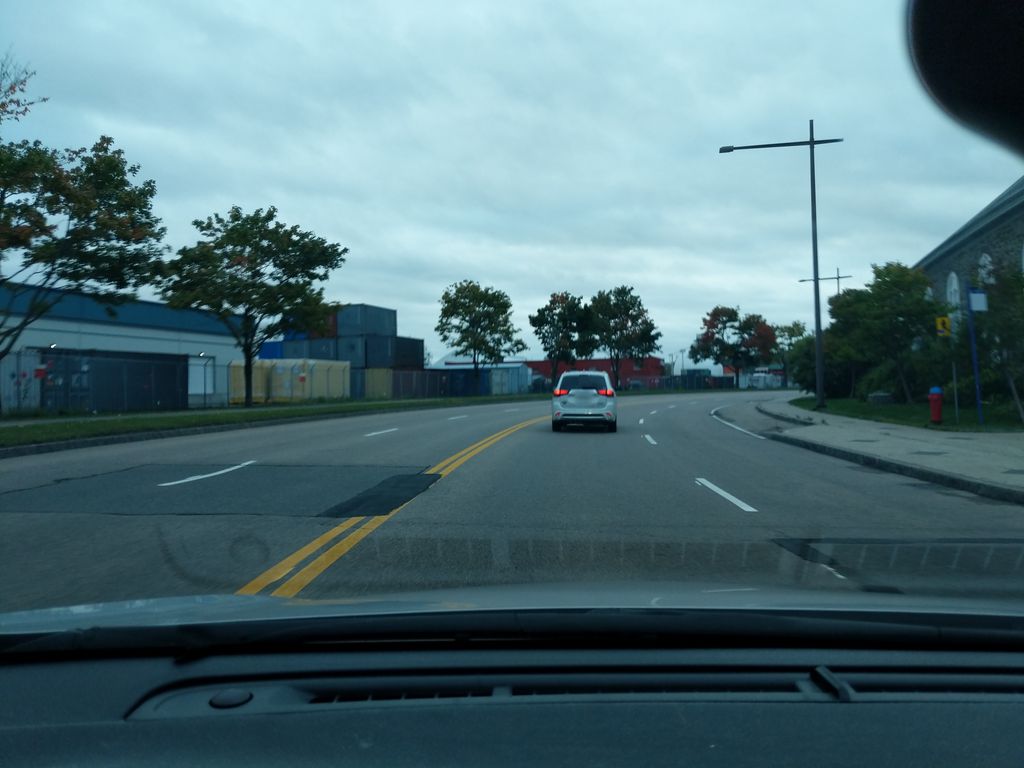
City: quebec_city